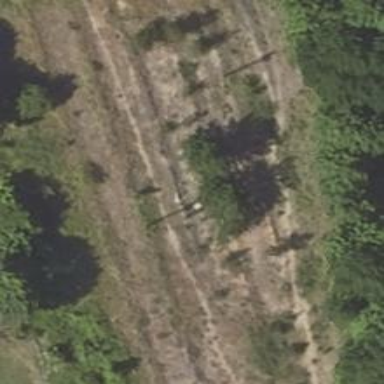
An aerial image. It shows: Abandoned railway siding.